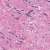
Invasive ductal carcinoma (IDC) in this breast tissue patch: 0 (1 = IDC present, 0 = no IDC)